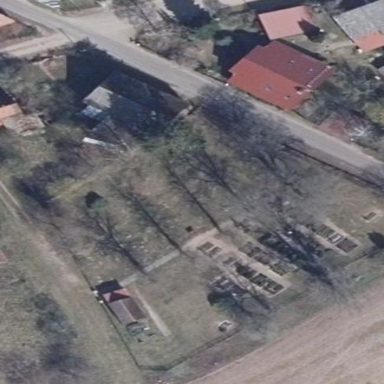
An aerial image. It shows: Cemetery.